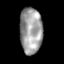
Tissue: skin
Cell type: Epithelial cells
Senescence score: 0.2874
Nuclear area (px): 1014
Mean DAPI intensity: 157.336